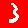
Digit: 3